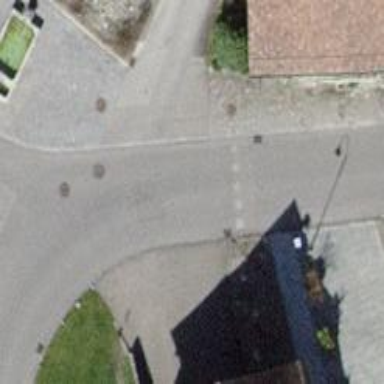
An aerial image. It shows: Residential road with asphalt surface and sidewalk on the left.